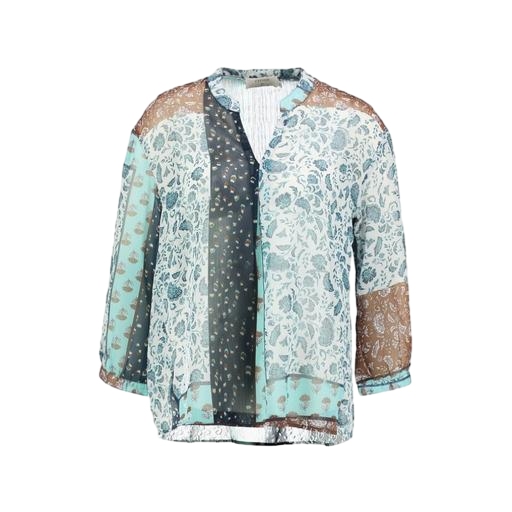
blue mosaic-print blouse, multicolor bohemian voile shirt, blue floral-print shirt, white background